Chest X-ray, AP view. Patient: 46 years old, sex M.
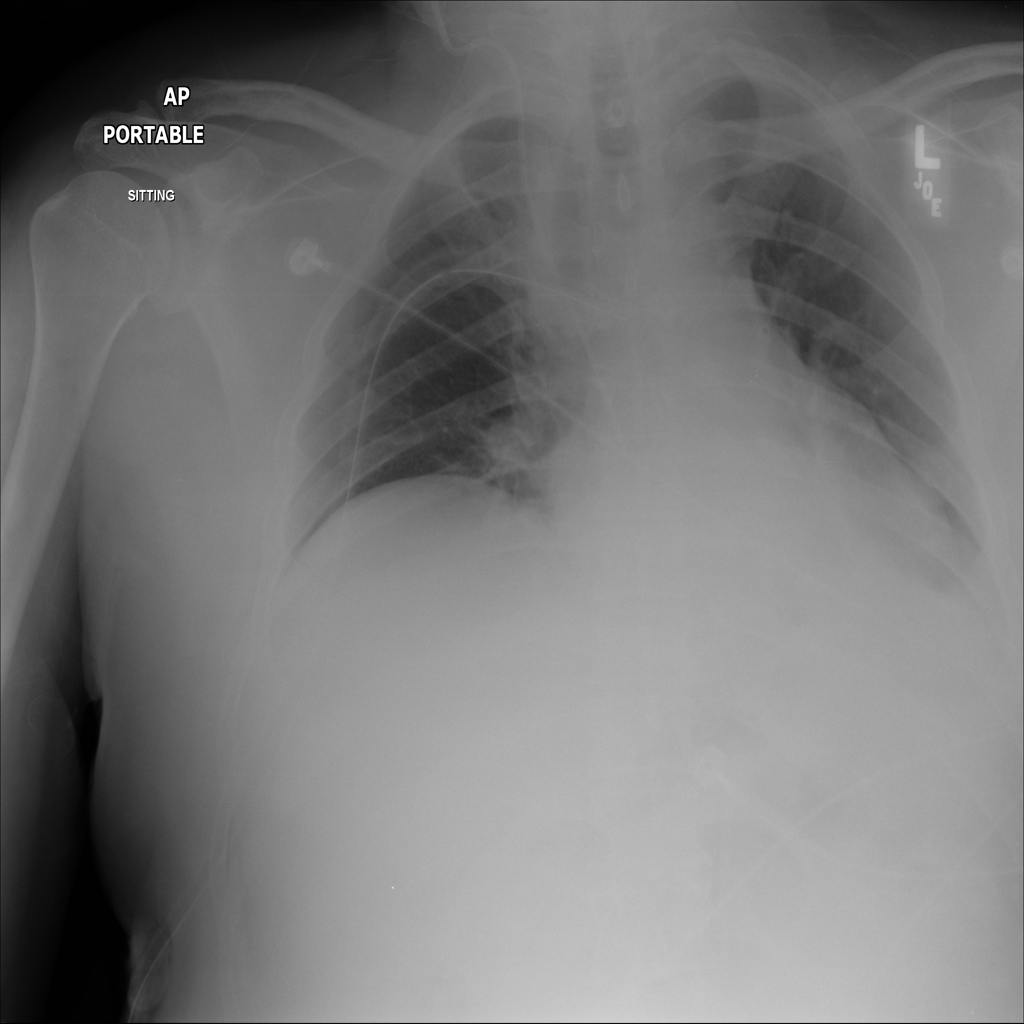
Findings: Atelectasis